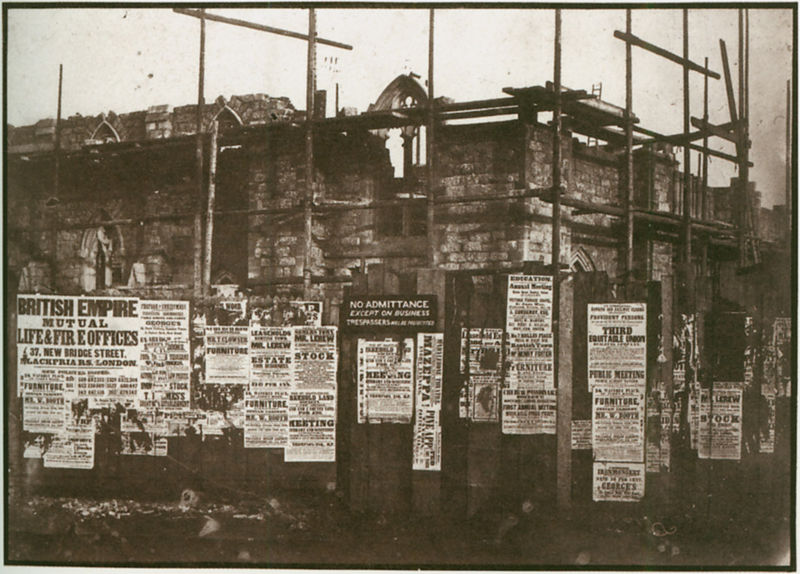
Titel: Mur de Londres couvert d’ affiches
Künstler: Roger Fenton
Schlagwörter: fenster, holz, schwarz, haus, stein, kirche, england, gotik, backstein, sepia, foto, fotografie, eingang, schild, ruine, gerüst, schwarzweiss, plakat, photo, spitzbogen, empire, bau, englisch, abriss, backsteine, baustelle, plakate, britisch, rune, holzgerüst, verbot, zeitungen, protest, anzeigen, nachrichten, aushänge